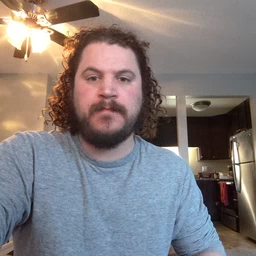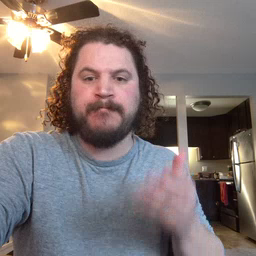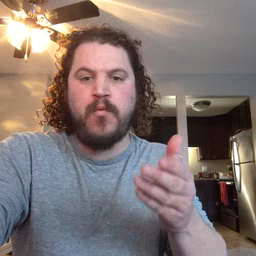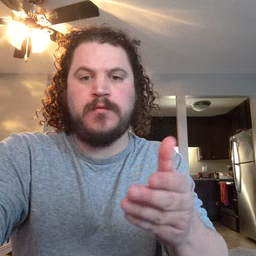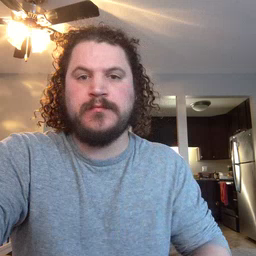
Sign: boat